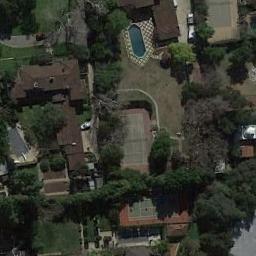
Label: tennis_court